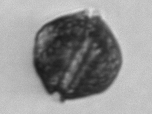
Label: Alexandrium_catenella